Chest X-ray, PA view. Patient: 66 years old, sex F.
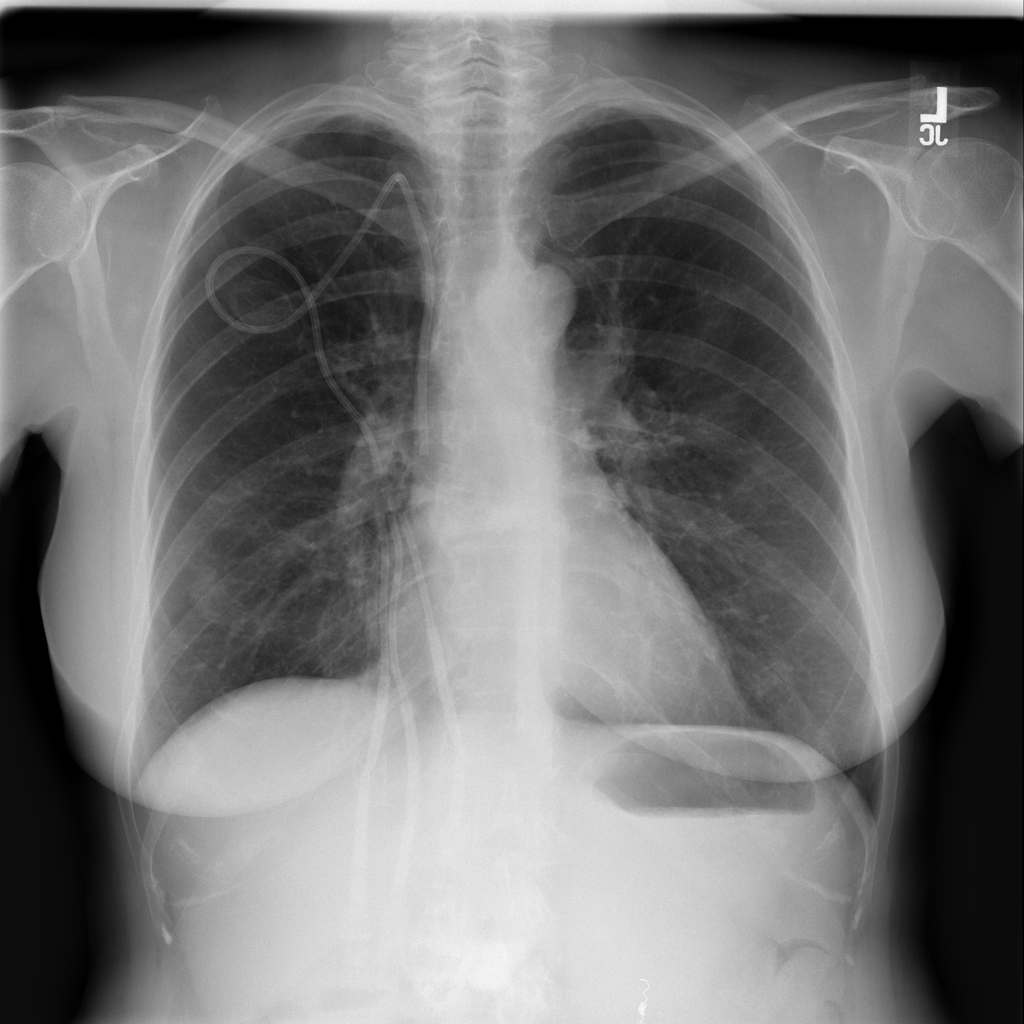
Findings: No Finding